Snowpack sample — Buffalo Mountain, Silverthorne, Colorado, USA (1/25/25, 10:11 AM MST)
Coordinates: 39.6222, -106.1139
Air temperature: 22 °F
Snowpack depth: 110 cm
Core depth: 10 cm
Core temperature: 46.4 °F
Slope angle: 12°, slope face: 102°
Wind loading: high
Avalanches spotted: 0
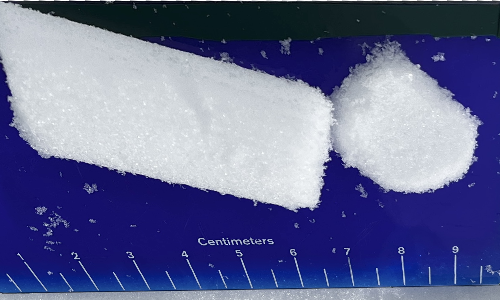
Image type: core
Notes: No avalanches nearby, collected on the outskirts of a fire break 15 meters from the treeline, on way to Buffalo and Red Mountain